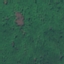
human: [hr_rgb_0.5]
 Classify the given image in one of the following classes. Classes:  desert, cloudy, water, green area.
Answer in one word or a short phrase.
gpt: green area